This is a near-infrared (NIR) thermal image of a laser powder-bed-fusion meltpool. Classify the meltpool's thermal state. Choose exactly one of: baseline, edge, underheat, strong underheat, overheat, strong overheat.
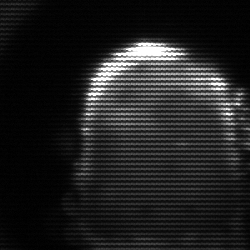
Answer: baseline